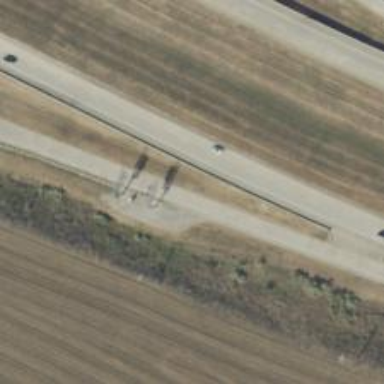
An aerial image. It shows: Toll gantry on the road.